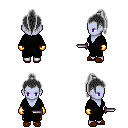
a pixel art fantasy rpg character, female body template, dark elf, purple skin, gray robe, gold greaves, gray long topknot hairstyle, gold gloves, brown slippers, dagger, four views (front, back, left, right), 2x2 character sprite sheet, small pixel art, hard edges, no anti-aliasing